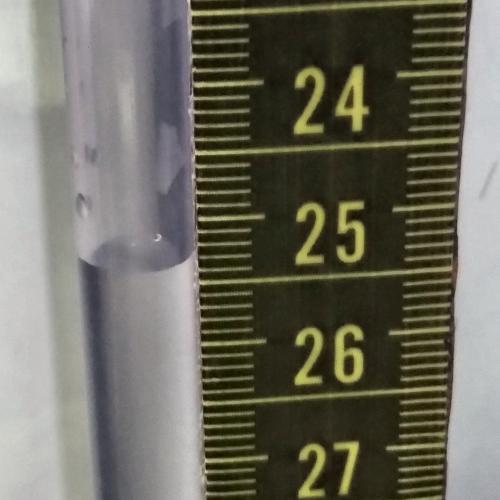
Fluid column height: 25.3 cm